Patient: sex M, age 61
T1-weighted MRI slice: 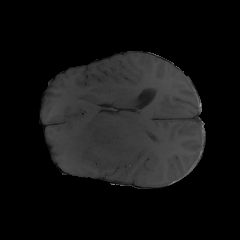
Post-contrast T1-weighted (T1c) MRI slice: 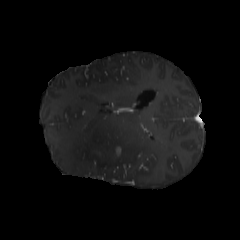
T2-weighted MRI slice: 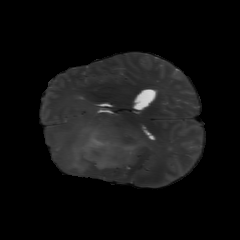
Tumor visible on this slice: yes
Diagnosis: Glioblastoma, IDH-wildtype
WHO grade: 4